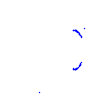
Particle: proton